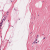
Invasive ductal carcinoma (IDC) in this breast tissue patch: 0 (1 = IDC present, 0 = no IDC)